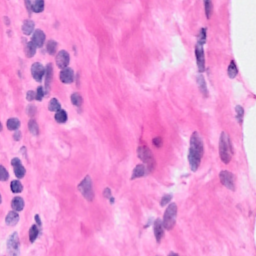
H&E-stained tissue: Breast